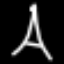
Label: The Eiffel Tower